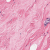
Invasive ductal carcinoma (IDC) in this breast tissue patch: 0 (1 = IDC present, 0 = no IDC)